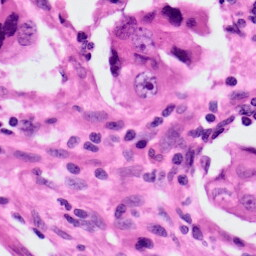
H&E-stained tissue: Lung